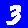
Digit: 3